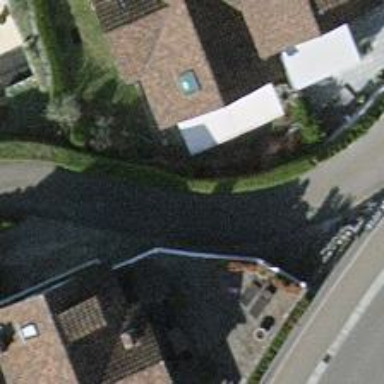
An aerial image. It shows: Residential road with no sidewalk.